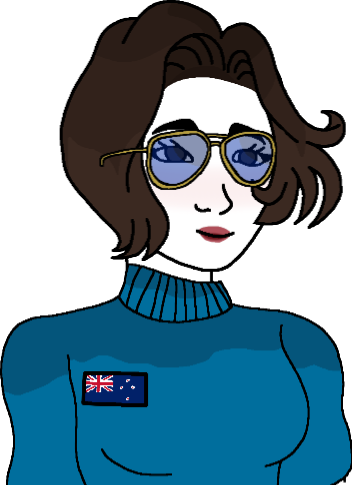
Label: 5_Doomer_Girl